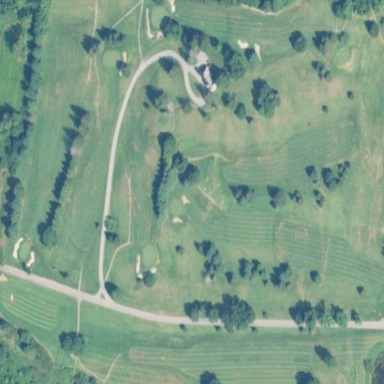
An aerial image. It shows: Golf course.